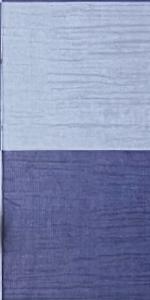
Label: Empty